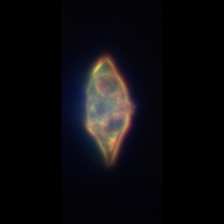
Taxon: Gymnodinium
Group: Dinoflagellates